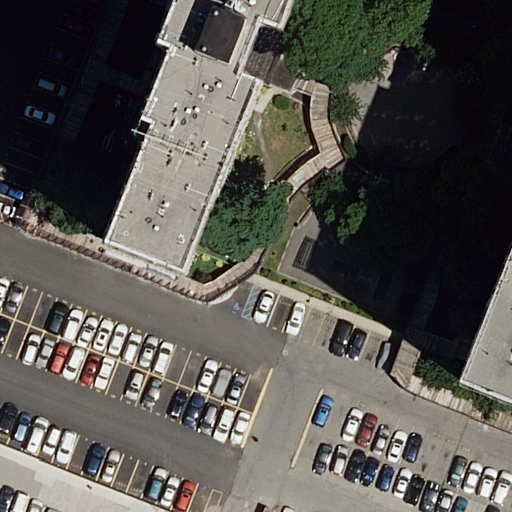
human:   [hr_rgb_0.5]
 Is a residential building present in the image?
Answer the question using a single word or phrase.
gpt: yes

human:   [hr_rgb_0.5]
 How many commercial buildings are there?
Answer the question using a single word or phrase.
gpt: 0

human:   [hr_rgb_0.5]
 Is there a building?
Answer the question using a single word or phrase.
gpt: yes

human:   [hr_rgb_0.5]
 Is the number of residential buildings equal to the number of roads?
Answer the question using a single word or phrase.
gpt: no

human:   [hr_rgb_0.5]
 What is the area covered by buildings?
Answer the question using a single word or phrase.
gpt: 1101m2

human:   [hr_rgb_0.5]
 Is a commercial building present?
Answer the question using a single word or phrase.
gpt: no

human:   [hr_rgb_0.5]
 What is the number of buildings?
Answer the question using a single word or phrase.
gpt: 2

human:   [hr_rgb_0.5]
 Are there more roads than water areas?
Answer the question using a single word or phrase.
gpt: yes

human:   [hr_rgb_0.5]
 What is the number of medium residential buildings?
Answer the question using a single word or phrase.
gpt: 1

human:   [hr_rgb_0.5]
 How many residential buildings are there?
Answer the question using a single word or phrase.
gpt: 2

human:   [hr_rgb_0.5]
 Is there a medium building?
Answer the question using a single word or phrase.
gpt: yes

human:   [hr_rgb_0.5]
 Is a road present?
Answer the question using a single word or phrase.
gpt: yes

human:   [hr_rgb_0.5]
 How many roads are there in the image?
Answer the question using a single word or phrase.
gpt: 5

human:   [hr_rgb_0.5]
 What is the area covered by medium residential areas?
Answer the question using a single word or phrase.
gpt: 0m2

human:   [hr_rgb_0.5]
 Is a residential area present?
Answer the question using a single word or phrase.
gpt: yes

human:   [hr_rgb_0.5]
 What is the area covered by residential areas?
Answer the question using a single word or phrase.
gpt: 34m2

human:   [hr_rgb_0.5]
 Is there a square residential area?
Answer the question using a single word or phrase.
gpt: no

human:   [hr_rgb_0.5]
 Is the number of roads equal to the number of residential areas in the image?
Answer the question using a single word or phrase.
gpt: no

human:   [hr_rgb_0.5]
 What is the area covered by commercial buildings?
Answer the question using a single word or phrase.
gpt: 0m2

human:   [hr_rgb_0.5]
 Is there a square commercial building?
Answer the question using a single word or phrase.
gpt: no

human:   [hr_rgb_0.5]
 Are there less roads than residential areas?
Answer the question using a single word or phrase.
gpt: no

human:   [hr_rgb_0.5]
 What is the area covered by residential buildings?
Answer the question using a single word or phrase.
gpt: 1101m2

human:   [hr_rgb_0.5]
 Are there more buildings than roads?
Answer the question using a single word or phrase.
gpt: no

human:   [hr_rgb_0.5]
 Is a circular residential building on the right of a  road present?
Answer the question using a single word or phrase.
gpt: no

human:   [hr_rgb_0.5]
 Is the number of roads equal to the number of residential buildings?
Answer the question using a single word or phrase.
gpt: no

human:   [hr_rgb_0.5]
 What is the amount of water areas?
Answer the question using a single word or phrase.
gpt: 0

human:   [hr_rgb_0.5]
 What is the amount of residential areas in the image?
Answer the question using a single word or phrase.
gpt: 1

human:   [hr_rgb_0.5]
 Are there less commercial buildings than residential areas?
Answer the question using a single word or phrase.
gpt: yes

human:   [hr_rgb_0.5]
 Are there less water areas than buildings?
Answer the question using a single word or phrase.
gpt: yes

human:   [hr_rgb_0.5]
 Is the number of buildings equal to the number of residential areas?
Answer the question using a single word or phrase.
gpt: no

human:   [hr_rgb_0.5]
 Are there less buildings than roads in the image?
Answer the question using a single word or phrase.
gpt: yes

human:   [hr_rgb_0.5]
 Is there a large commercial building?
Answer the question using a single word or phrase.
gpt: no

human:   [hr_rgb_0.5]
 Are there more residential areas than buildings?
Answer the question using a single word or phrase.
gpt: no

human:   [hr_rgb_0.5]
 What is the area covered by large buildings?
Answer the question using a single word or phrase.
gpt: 962m2

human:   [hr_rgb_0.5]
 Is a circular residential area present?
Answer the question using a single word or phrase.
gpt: no

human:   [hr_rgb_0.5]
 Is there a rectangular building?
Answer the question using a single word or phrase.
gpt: yes

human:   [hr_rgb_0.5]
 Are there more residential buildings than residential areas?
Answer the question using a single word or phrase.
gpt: yes

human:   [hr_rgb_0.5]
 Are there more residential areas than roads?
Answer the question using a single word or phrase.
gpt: no

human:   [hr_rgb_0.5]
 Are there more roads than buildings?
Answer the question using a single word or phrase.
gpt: yes

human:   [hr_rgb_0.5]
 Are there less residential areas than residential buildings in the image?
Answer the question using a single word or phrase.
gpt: yes

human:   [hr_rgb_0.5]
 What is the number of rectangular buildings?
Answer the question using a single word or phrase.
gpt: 1

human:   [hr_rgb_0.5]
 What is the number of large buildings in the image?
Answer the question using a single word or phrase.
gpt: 1

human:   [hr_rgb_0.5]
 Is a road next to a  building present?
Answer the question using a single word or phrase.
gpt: yes

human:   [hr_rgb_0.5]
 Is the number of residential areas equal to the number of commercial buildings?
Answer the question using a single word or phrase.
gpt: no

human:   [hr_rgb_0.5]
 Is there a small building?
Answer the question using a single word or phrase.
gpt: no

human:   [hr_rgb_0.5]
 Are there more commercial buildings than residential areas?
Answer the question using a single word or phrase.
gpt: no

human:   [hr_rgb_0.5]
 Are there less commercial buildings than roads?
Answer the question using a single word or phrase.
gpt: yes

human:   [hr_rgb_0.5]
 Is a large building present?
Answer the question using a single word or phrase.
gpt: yes

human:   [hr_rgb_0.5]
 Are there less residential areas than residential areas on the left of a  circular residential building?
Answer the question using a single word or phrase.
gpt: no

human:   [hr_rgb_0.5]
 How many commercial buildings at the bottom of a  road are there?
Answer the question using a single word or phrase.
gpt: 0

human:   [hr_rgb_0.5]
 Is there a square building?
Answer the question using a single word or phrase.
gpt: no

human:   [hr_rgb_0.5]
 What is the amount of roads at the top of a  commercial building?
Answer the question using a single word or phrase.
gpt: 0

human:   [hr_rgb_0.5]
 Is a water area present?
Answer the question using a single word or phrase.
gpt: no

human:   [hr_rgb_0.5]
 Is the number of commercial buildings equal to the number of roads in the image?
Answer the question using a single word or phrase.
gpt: no

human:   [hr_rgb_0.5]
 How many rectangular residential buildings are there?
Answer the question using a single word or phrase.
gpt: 1

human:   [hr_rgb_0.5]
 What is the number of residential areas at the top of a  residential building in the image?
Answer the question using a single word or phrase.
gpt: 0

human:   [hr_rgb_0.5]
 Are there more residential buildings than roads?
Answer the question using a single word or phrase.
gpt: no

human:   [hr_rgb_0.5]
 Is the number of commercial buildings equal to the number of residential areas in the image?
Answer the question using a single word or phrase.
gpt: no

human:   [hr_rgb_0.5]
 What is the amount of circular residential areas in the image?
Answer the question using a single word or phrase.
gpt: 0

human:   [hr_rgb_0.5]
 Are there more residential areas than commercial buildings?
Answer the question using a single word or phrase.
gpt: yes

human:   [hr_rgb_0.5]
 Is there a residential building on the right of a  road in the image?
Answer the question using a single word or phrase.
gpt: yes

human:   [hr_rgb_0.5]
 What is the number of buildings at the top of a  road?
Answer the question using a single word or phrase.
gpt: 2

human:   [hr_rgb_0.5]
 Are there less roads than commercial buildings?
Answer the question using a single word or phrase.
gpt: no

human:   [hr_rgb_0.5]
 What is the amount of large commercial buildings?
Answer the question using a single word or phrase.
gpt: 0